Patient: sex F, age 19
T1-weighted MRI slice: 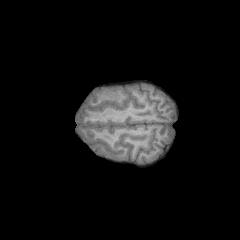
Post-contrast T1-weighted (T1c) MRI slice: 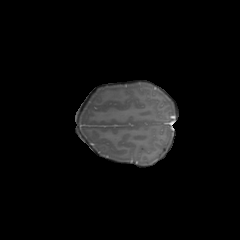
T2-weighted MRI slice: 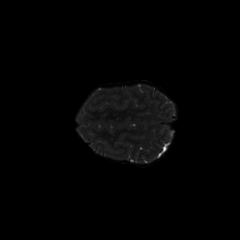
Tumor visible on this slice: no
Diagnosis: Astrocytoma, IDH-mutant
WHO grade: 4